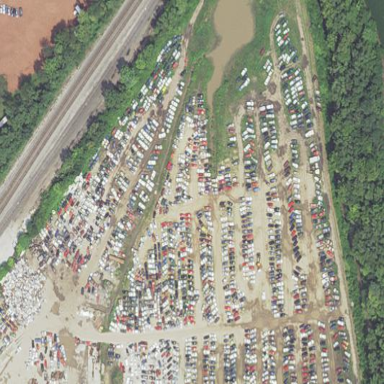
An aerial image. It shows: Scrap yard located in industrial area.